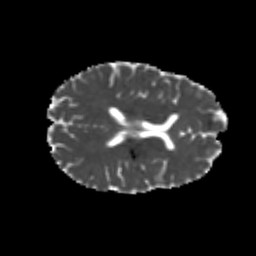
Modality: MD
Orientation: axial
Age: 22
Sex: female
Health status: healthy
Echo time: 0.074 s